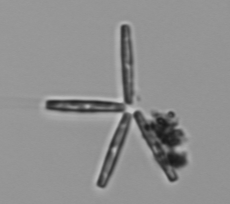
Label: Thalassionema